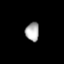
Tissue: lung
Cell type: Endothelial cells
Senescence score: 0.6684
Nuclear area (px): 254
Mean DAPI intensity: 170.972